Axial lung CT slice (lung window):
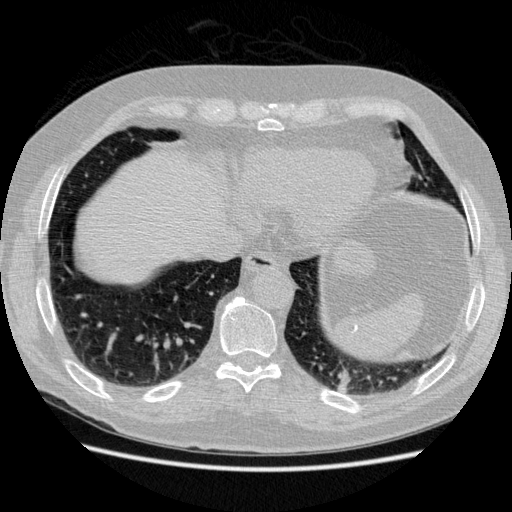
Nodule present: no